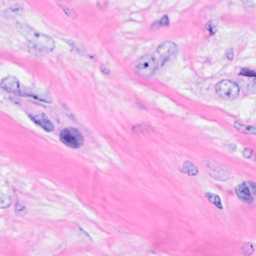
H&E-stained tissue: Breast